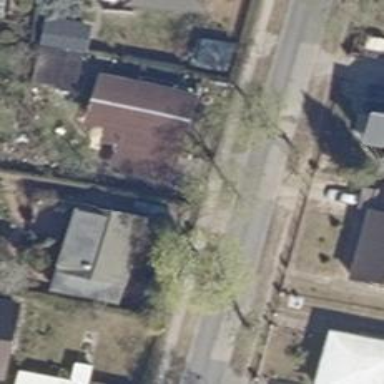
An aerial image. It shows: Residential road paved with concrete.